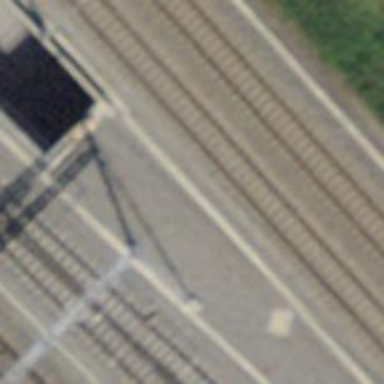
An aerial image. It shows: Tunnel under the road used for service purposes.